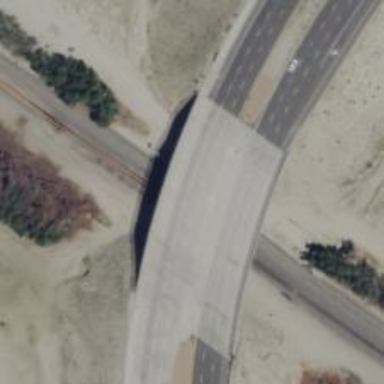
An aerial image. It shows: Secondary road crossing bridge.